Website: home-depot
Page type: billing-address
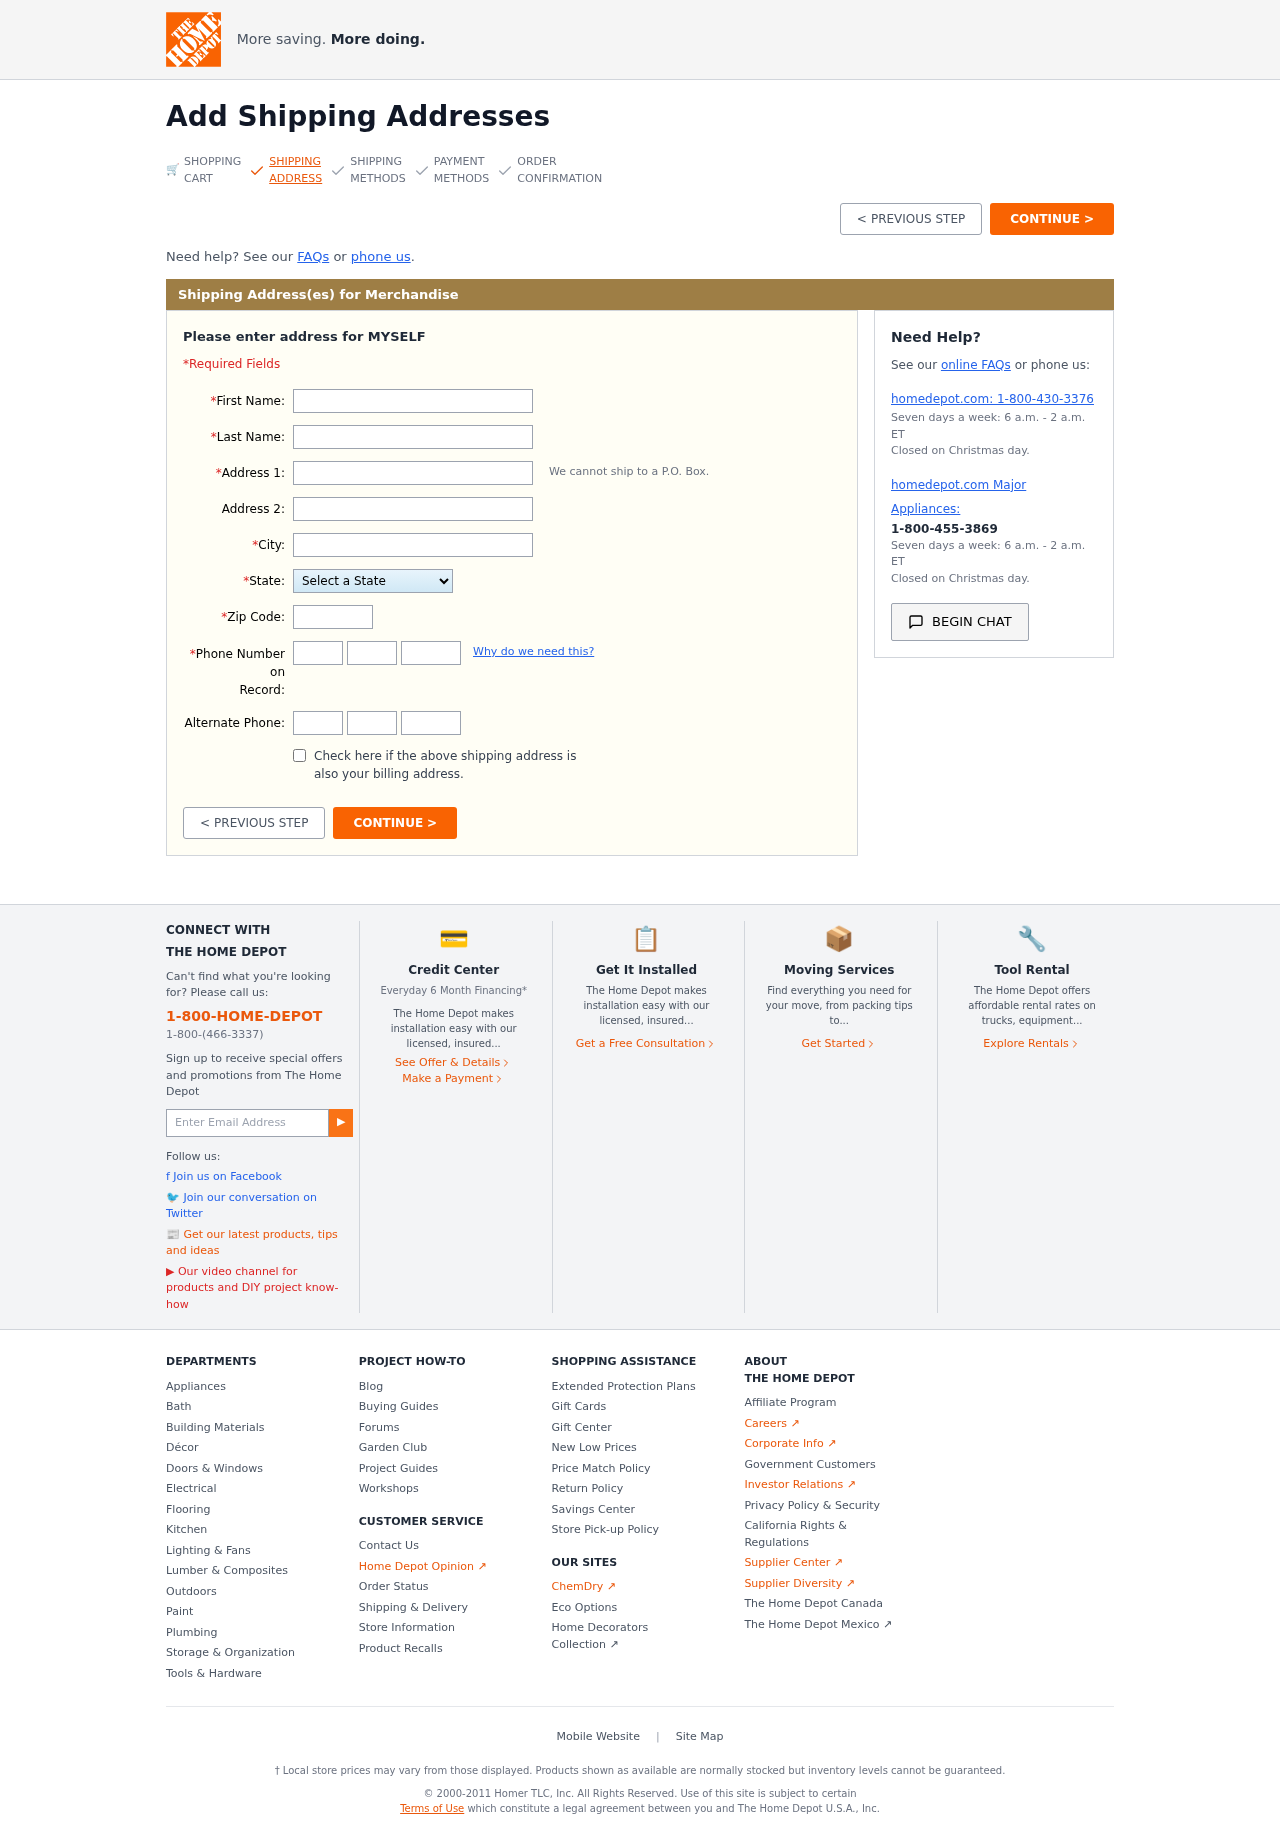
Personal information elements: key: PII_STATE
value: North Dakota
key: PII_FIRSTNAME
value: Amber
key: PII_LASTNAME
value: Lewis
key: PII_STREET
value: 1733 Leblanc Forges Suite 633
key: PII_STREET2
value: Apt. 773
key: PII_CITY
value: Alanmouth
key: PII_POSTCODE
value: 01766
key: PII_PHONE_AREA
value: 985
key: PII_PHONE_PREFIX
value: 914
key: PII_PHONE_LINE
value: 4027